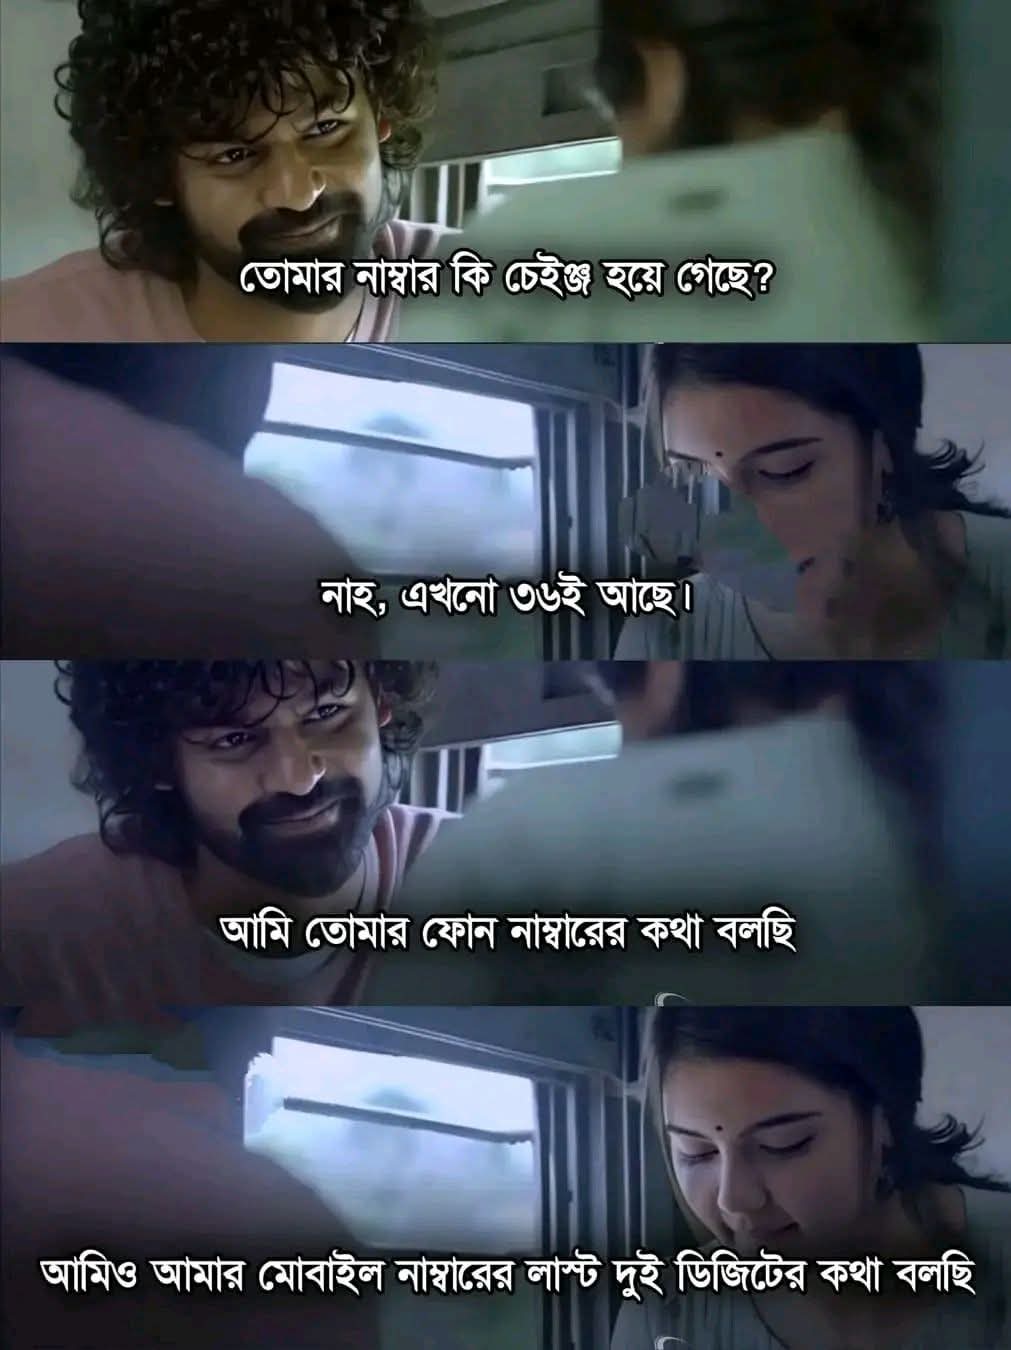
Text: তোমার নাম্বার কি চেইঞ্জ হয়ে গেছে?
নাহ, এখনো ৩৬ই আছে।
আমি তোমার ফোন নাম্বারের কথা বলছি
আমিও আমার মোবাইল নাম্বারের লাস্ট দুই ডিজিটের কথা বলছি
Label: Non Hate